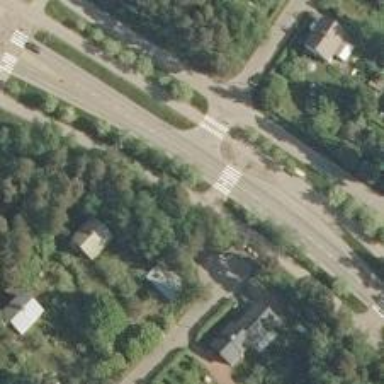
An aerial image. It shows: Cycleway.